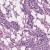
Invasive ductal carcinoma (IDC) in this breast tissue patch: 1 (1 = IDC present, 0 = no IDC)